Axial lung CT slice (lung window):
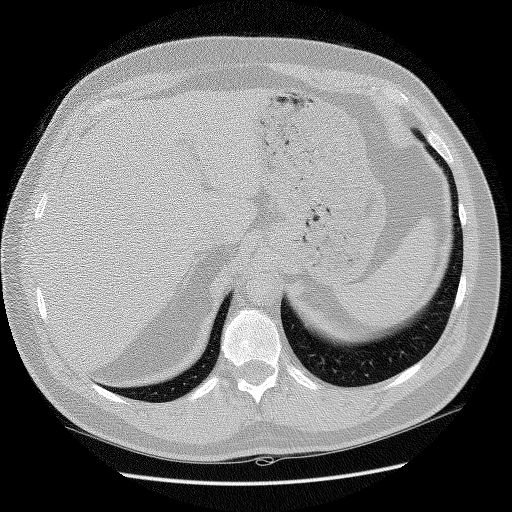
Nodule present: no